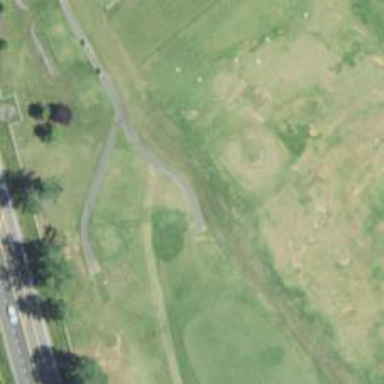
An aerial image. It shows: Service road used as golf cart path.